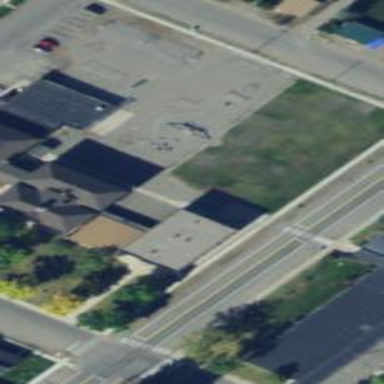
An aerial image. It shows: School building.